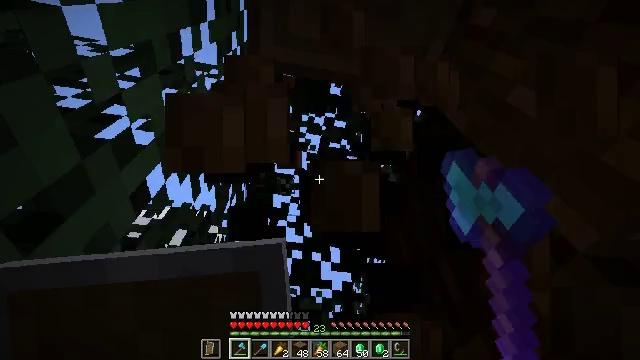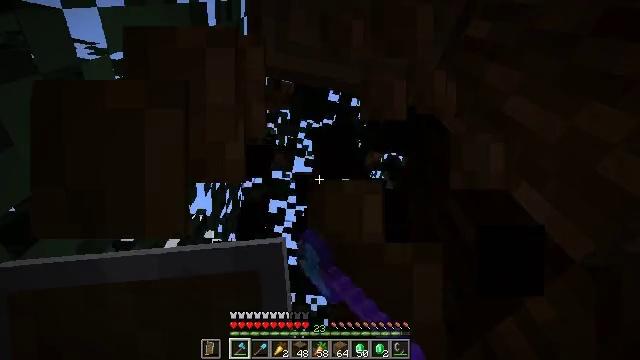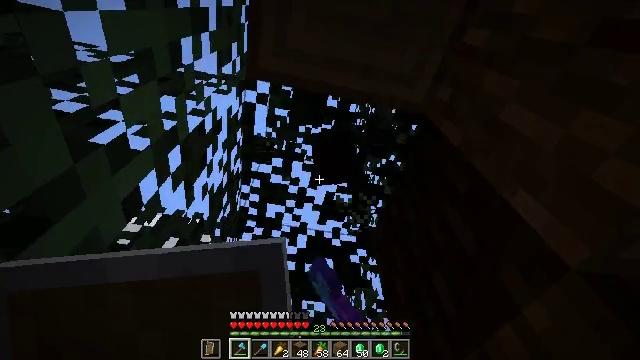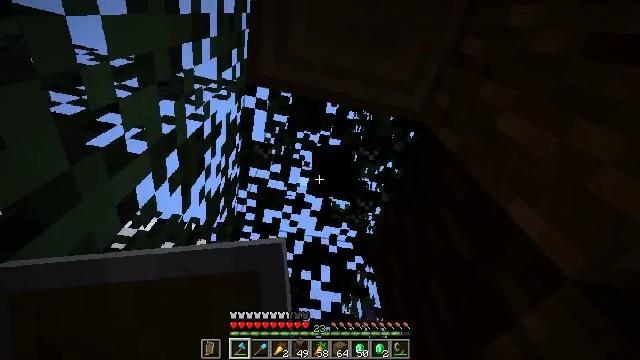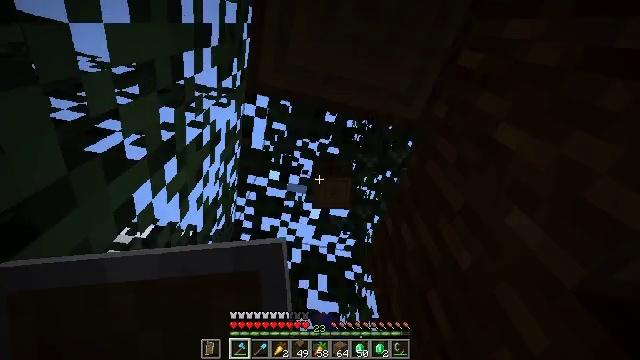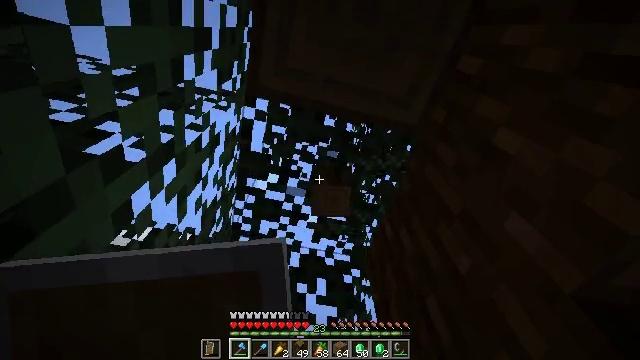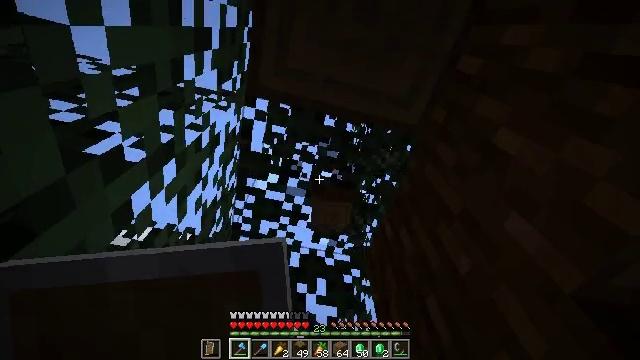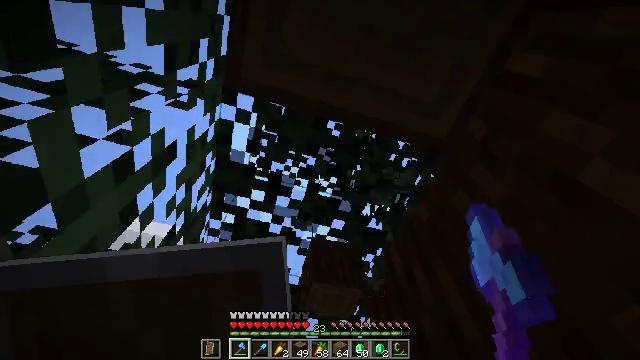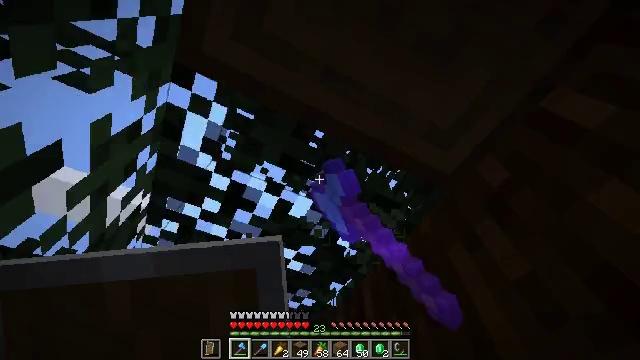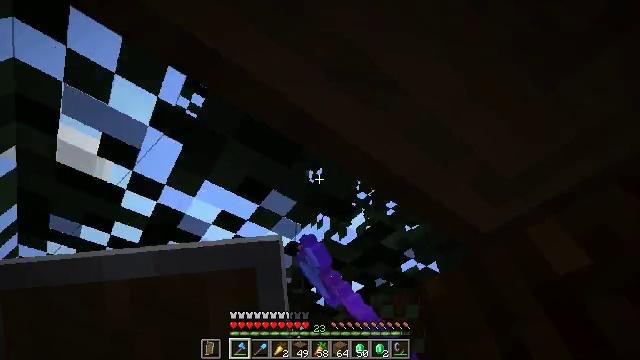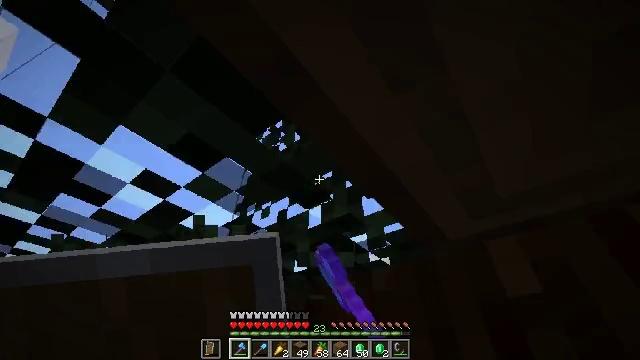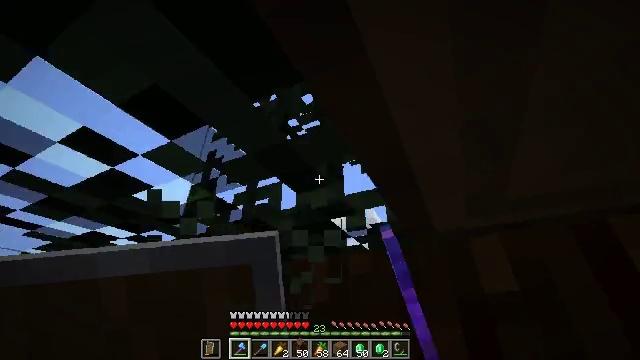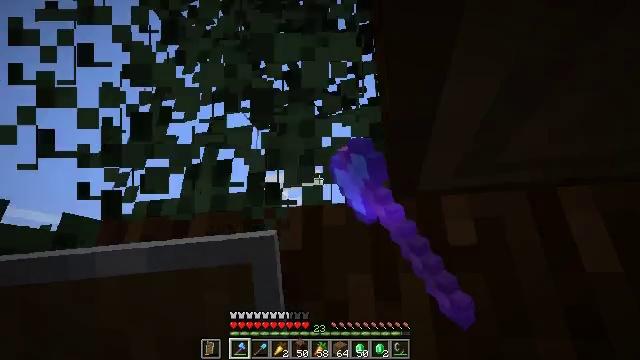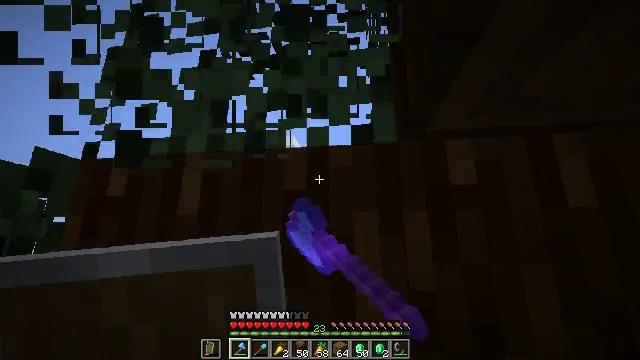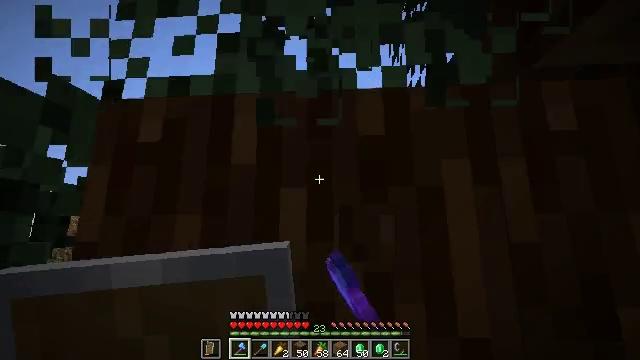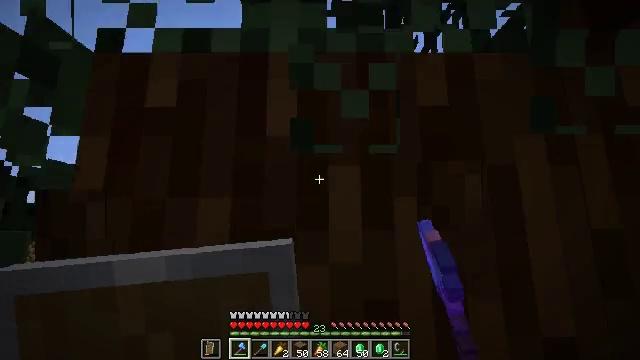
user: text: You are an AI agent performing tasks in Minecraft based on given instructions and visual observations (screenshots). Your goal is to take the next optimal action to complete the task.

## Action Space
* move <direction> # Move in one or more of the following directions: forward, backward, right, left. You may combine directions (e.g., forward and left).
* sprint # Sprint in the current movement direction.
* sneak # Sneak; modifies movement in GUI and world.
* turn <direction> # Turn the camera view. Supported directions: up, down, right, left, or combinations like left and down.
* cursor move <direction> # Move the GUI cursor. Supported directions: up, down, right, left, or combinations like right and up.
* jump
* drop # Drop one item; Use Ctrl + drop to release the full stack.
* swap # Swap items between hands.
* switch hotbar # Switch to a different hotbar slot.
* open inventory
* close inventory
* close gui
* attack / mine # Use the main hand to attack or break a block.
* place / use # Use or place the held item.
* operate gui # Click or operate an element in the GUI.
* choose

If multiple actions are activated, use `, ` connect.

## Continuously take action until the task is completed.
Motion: motion action
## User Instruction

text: Gather spruce leaves to collect foliage.
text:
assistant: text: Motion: turn right and up, attack / mine
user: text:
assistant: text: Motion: turn up, attack / mine
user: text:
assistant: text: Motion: turn up, attack / mine
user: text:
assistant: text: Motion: turn up, attack / mine
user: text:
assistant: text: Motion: attack / mine
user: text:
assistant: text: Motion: attack / mine
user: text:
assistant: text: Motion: move forward and move left, turn right, attack / mine, jump
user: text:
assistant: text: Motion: move forward and move left, turn right and down, attack / mine, jump
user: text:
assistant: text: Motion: move forward and move left, turn right and down, attack / mine, jump
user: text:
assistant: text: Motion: move forward and move left, turn right and down, attack / mine, jump
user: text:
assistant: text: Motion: move forward and move left, turn right and down, attack / mine, jump
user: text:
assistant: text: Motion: move forward and move left, turn right and down, attack / mine
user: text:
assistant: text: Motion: move forward and move left, turn right and down, attack / mine
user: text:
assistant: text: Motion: move forward and move left, turn right and down, attack / mine
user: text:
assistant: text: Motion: move forward and move left, turn right and down, attack / mine
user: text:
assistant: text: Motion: move left, turn right and up, attack / mine
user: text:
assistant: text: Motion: turn right and up, attack / mine
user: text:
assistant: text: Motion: turn right and up, attack / mine
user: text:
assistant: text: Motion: attack / mine